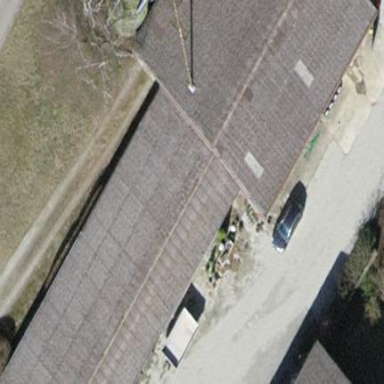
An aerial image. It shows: Farm auxiliary building with gabled roof.